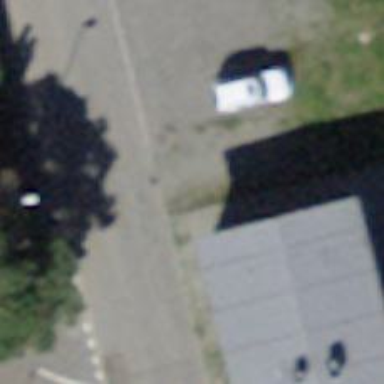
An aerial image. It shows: Asphalt sidewalk along the footway.